Interaction volume radius: 5 \u00c5
Interaction volume height: 10 \u00c5
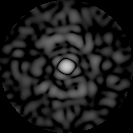
Disorder parameter: 0.8334